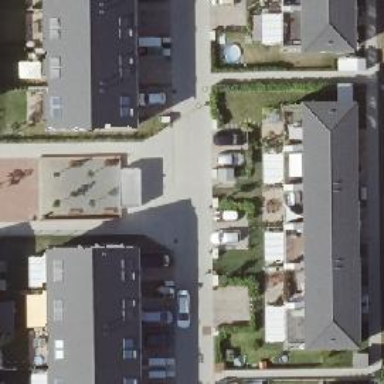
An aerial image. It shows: Living street.